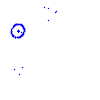
Particle: proton